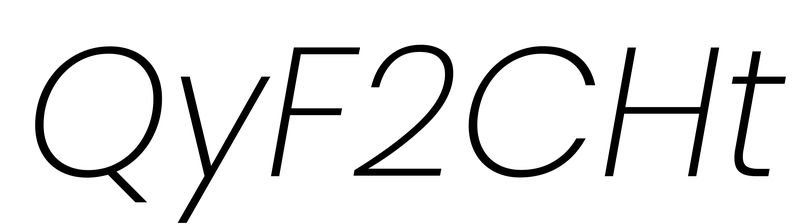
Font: Poppins-ExtraLightItalic